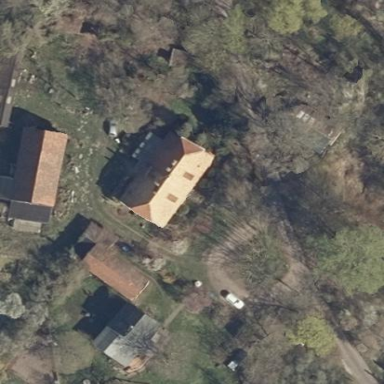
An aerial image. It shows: Detached building with gabled roof.